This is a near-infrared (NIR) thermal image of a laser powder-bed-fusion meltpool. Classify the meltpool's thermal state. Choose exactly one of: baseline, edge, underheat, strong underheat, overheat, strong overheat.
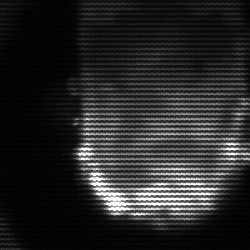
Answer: baseline